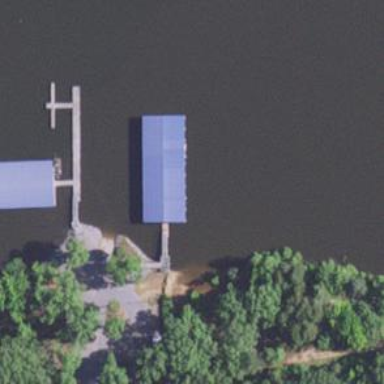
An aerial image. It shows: Man-made pier.